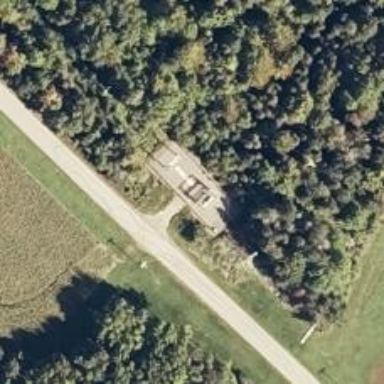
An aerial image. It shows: Service building.